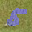
Label: 5